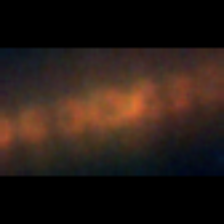
Taxon: Chaetoceros
Group: Diatoms